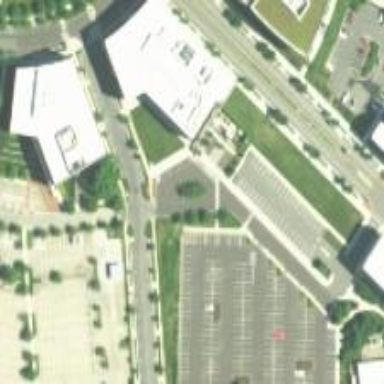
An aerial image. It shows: Multi-storey parking building.